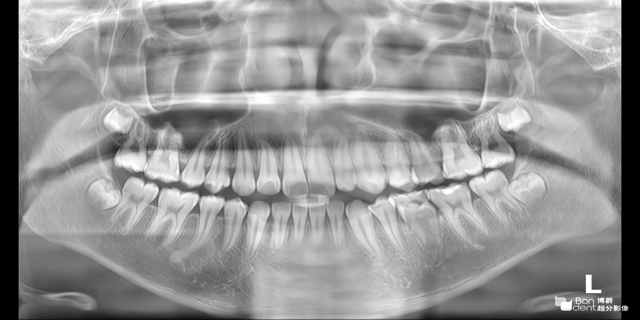
adult